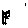
Label: cat